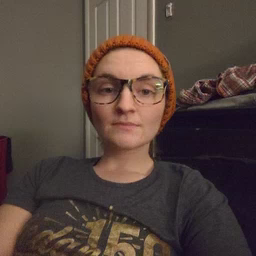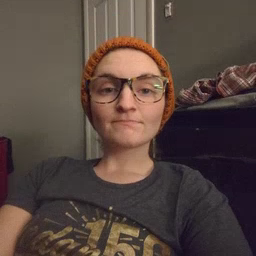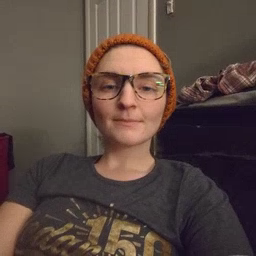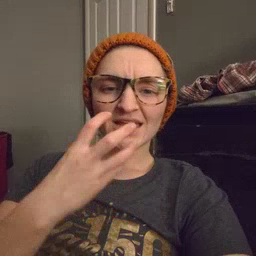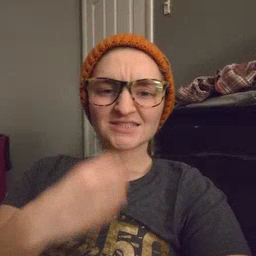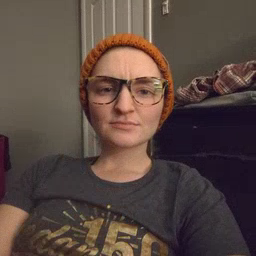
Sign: mad